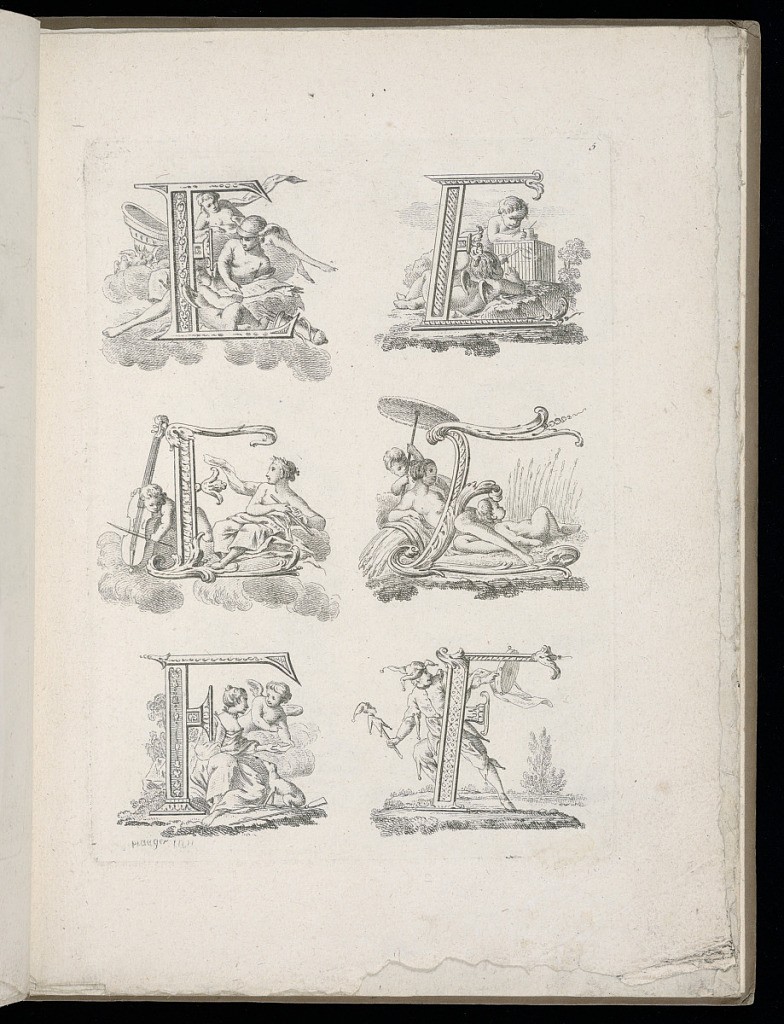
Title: Designs for the Letters E and F
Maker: Jean Baptiste Piauger, French, active 1760s
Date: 1767
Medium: Etching and engraving on laid paper
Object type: Print
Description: A plate of six designs for the letters ‘E' and ‘F' from a series of decorative letters, published in Pouget's ‘Dictionnaire des chifres […]'. The plate features six ornamental inhabited letter designs, two per row for the letters ‘E' and 'F', featuring putti, male and female figures, mythological characters and gods, garden landscapes, clouds, musical instruments, and a jester with rococo ornament, such as fleurons, acanthus leaves, scrolling foliate, and friezes. The plate is numbered.